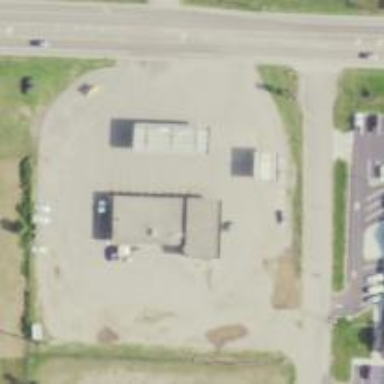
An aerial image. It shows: Convenience shop.